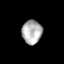
Tissue: lung
Cell type: Epithelial cells
Senescence score: 0.1646
Nuclear area (px): 468
Mean DAPI intensity: 176.073